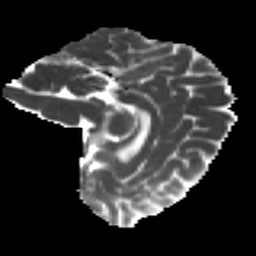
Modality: MD
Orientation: sagittal
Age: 33
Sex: female
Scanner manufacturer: ge
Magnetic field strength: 3 T
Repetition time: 7.8 s
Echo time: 0.0606 s